【题型】填空题　【知识点】平面几何　【难度】easy
如图,在$\triangle ABC$中，点$D$在$BC$上，$AB=6$，$BD=4$，$AC=CD=5$，求$\cos\angle ADC$=\underline{\qquad}。

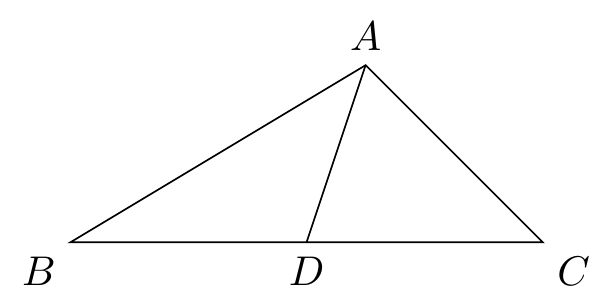
【解答】
解：过点 $A$ 作 $AE \perp BC$ 交 $BC$ 于点 $E$，如图，

设 $DE = x$，则 $CE = 5 - x$。

在 $Rt\triangle ABE$ 中，$AE^2 = AB^2 - BE^2$,

则 $AE^2 = 6^2 - (4 + x)^2 $\textcircled{1}。

在 $Rt\triangle ACE$ 中，$AE^2 = AC^2 - CE^2$,

则 $AE^2 = 5^2 - (5 - x)^2 $\textcircled{2}。

由\textcircled{1}\textcircled{2}得，$6^2 - (4 + x)^2 = 5^2 - (5 - x)^2$,

解得：$x = \frac{10}{9}$，则 $DE = \frac{10}{9}$,

在 $Rt\triangle ADE$ 中，$AD^2 = AE^2 + DE^2$\textcircled{3}，

将 $x = \frac{10}{9}$ 代入\textcircled{1}式，得 $AE = \frac{20\sqrt{2}}{9}$,

则 $AD^2 = \left( \frac{20\sqrt{2}}{9} \right)^2 + \left( \frac{10}{9} \right)^2$,

解得 $AD = \frac{10}{3}$,

$\therefore \cos \angle ADC = \frac{DE}{AD} = \frac{1}{3}$。

故答案为：$\frac{1}{3}$。
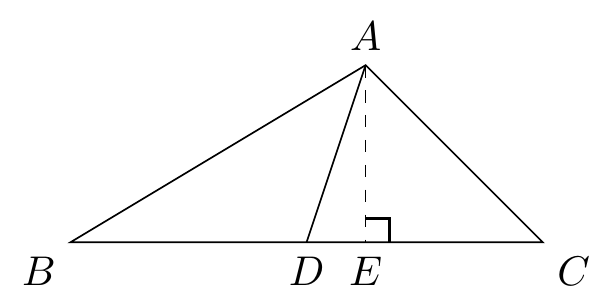